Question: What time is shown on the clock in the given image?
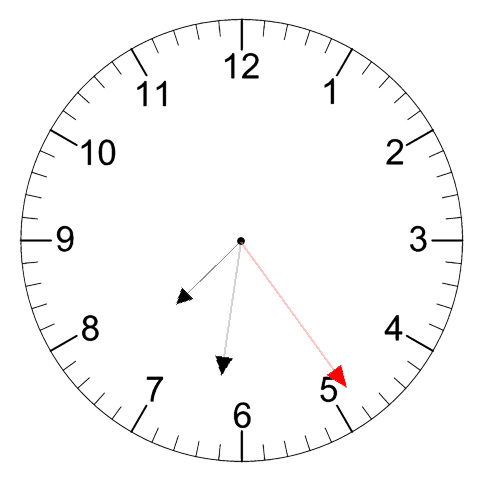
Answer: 07:31:24